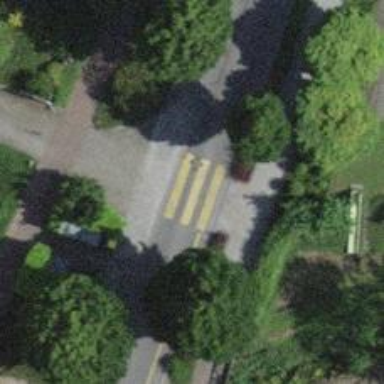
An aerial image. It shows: Pedestrian crossing with zebra markings on the footway.